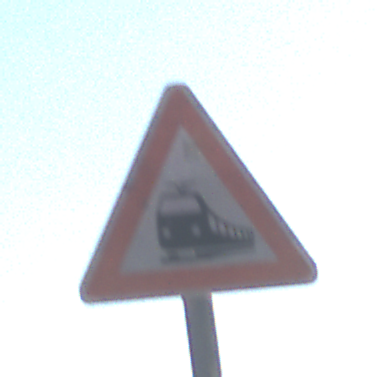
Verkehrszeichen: Bahnuebergang
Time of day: MorningAfternoon
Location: Outdoor (Nature)
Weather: Clear
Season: NotSpecified
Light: Natural